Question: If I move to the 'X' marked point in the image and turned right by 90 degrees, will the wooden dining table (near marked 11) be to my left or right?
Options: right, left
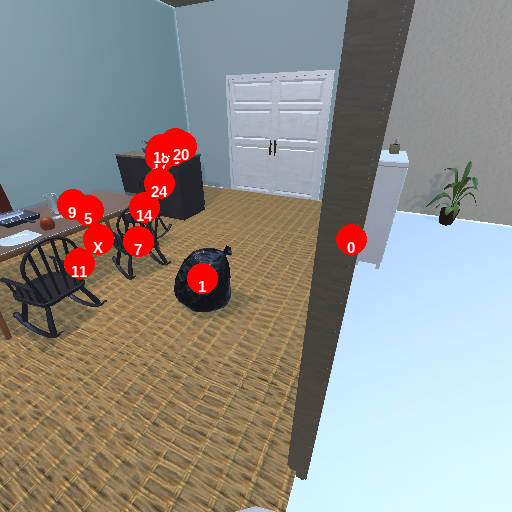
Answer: right